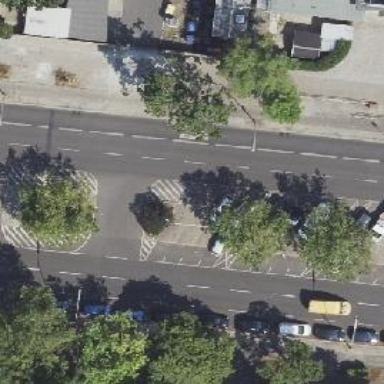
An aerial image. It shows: Secondary asphalt road with lane markings. It is dual carriageway with shared busway on the right and lane parking on the right side.